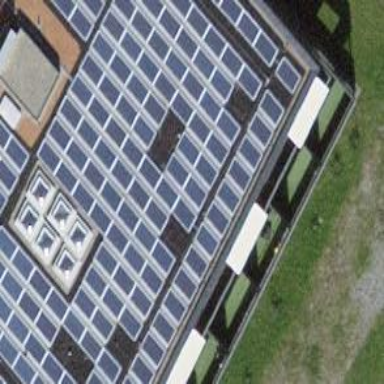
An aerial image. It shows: Solar power generator with photovoltaic panels.